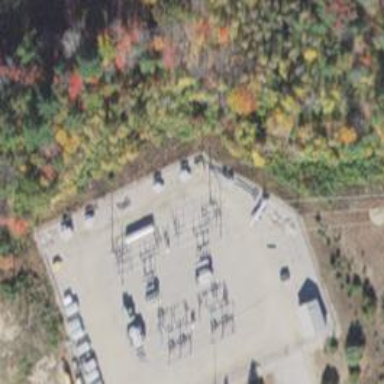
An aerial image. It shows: Switch used for power control.